Question: I have the following code:
'''
import numpy as np
import matplotlib.mlab as mlab
import matplotlib.pyplot as plt
from matplotlib.ticker import FormatStrFormatter
hour_of_day = [17, 13, 21, 21, 16, 15, 9, 10, 12, 11, 10, 1, 5, 13, 13, 18, 21, 23, 23, 14, 11, 12, 15, 17, 9, 19, 7, 20, 20, 21, 21, 19, 2, 8, 23, 8, 8, 10, 15, 11, 19, 18, 20, 22, 22, 0, 0, 10, 13, 11, 16, 18, 18, 19, 19, 19, 23, 4, 6, 11, 15, 14, 16, 21, 20, 20, 21, 21, 14, 15, 19, 20, 23, 6, 6, 14, 15, 0, 1, 1, 12, 20, 21, 21, 3, 2, 5, 6, 6, 7, 10, 10, 11, 12, 12, 9, 14, 14, 19, 15, 16, 21, 21, 22, 22, 20, 4, 6, 7, 17, 17, 18, 18, 19, 8, 14, 13, 20, 14, 0, 6, 4, 7, 13, 12, 12, 17, 19, 21, 22, 0, 0]
fig, ax = plt.subplots()
counts, bins, patches = ax.hist(
hour_of_day,bins=range(25), normed = False, color = 'g')
plt.plot(bins)
plt.show()
'''
It generates the (almost) expected figure. In particular, it renders an unexplained blue(!) diagonal. What is this line? Where is it coming from? How can I disable it?
For reference, here is the result I get:

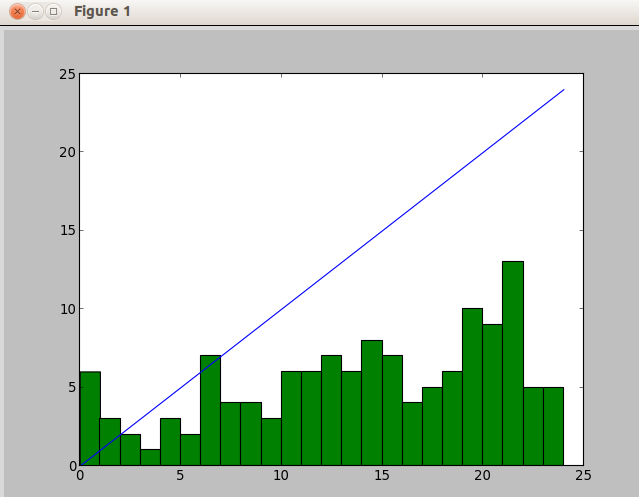
Answer: Here, your histogram is generated by 'ax.hist( hour_of_day,bins=range(25), normed = False, color = 'g')'.
The blue diagonal is caused by the call to 'plt.plot(bins)', which makes an x-y plot of 'bins' vs your x-axis (in this case also 'bins'). You can just delete this line and the unwanted blue line will go away.